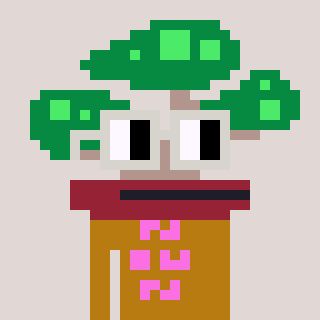
a pixel art character with square light gray glasses, a bonsai-shaped head and a gold-colored body on a warm background